Question: I have a site that I'd like to layout like this image:

Red is the desktop version and yellow is the mobile version. I can easily switch between the two using media queries.
My problem is how to write the CSS for the desktop version - I only include the mobile version because the layout precludes some layout techniques for the desktop version.
The content within each pair (e.g. A and B) can be of different heights, but they're similar enough that I'd like to lay them out as equal heights so the next pairs headers line up.
The easiest way I guess is to hardcode the heights for each pair, but I'd rather avoid that if possible.
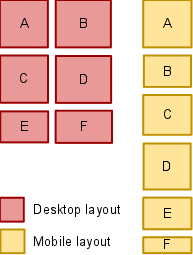
Answer: You should use a container for those elements.
for example a '<ul>' and the elements themselves be '<li>' elements.
example
'''
<ul class="container">
<li>A</li>
<li>B</li>
<li>C</li>
<li>D</li>
<li>E</li>
<li>F</li>
</ul>
'''
'''
ul.container li{
width:45%;
margin-right:5%;
float:left;
}
ul.container li:nth-child(odd){
clear:left;
}
'''
'''
ul.container li{
width:100%;
}
'''
Demo at <URL>
---
The above code works if you only want to line-up their headers (). But it will need alterations if you want their actual height to line up as well ()..